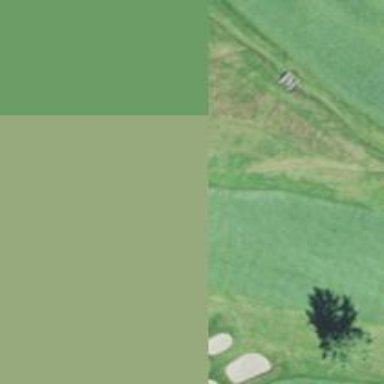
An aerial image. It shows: Area of rough grass used for golf.